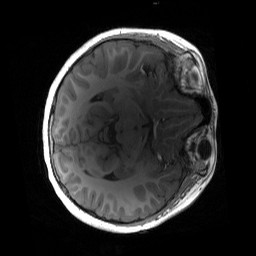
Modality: T1w
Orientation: axial
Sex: female
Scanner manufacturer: siemens
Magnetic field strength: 3 T
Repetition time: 1.9 s
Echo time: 0.00243 s